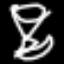
Label: hourglass